Current action and preconditions to check: path_clear

Your task: For each precondition in the list above, predict whether it will hold at this action.

Consider the current scene as observed from the mobile robot's camera, and analyze the predicted future states of all dynamic agents (e.g., people, animals, vehicles, or any moving entities) within the NEXT SECOND.

IMPORTANT: Only answer "very likely" if you are absolutely certain—based on strong, clear evidence—that a dynamic agent will violate the precondition in the predicted future state. Do NOT answer "very likely" for unlikely, ambiguous, or low-probability risks.

Ask yourself for each precondition: Is there a high probability, with clear and convincing evidence, that the predicted future states of any dynamic agent will interfere with the predicted future state of the currently executing action within the NEXT SECOND, causing that precondition to fail?

Assess the risk level based on these predictions. Use "likely" or "very likely" if motions create a clear risk of interference.

Use "neutral" or "improbable" if agents are nearby but their predicted paths are clearly diverging or non-conflicting.

Failure Risk Categories: "very improbable", "improbable", "neutral", "likely", "very likely"

Answer Format: Output ONLY the probability_of_failure value from these categories: "very improbable", "improbable", "neutral", "likely", "very likely"

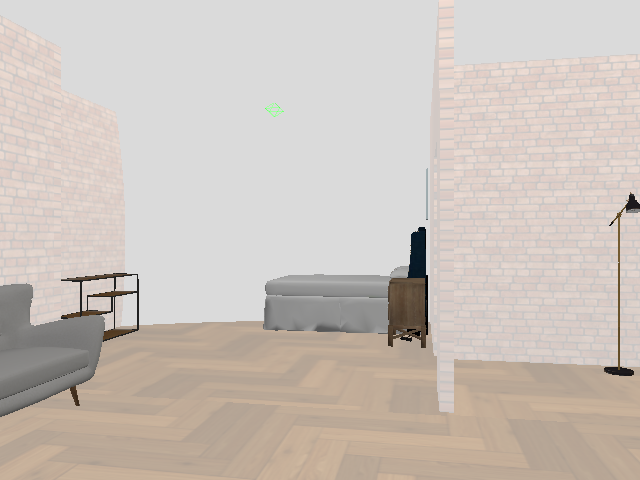

Answer: very improbable